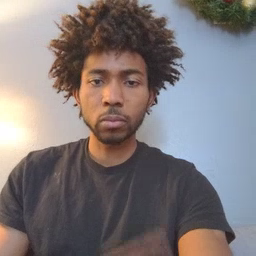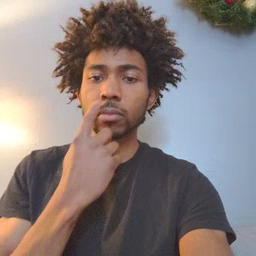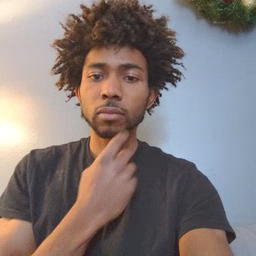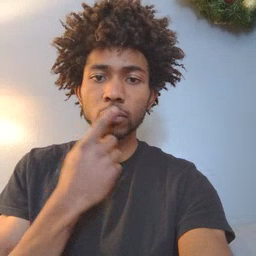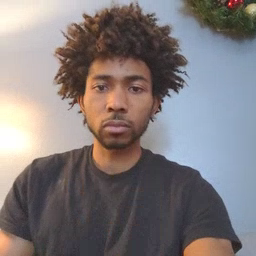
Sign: mouth